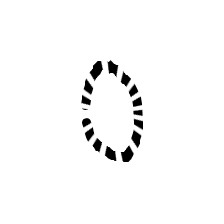
Shape: circle